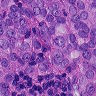
Metastatic tissue present: yes